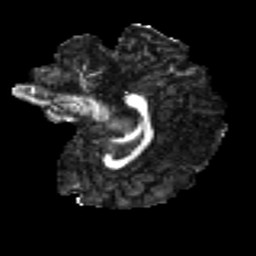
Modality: FA
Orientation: sagittal
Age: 21
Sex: female
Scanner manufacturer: ge
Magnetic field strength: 3 T
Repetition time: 7.8 s
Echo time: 0.0606 s